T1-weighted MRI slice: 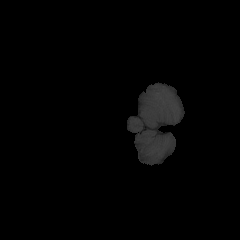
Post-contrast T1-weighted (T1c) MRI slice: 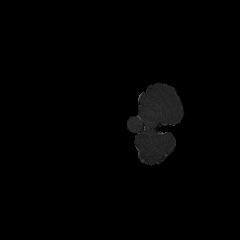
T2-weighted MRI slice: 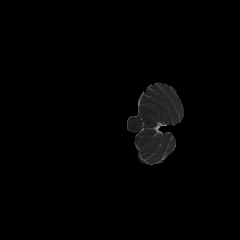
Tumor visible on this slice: no